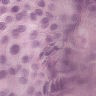
Metastatic tissue present: yes